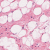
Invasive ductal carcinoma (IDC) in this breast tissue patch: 0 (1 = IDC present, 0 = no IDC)